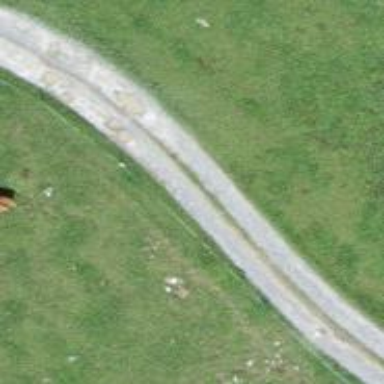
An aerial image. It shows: Track with grade 2 tracktype.